Field crop: maize
Growth stage: 2
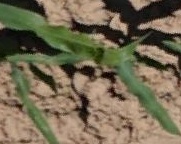
Species: maize